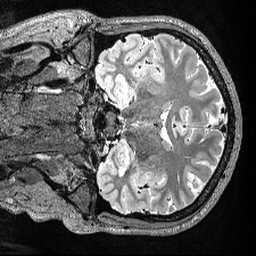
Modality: T2w
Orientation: coronal
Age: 33
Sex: male